Interaction volume radius: 10 \u00c5
Interaction volume height: 20 \u00c5
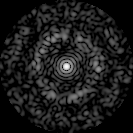
Disorder parameter: 0.8262